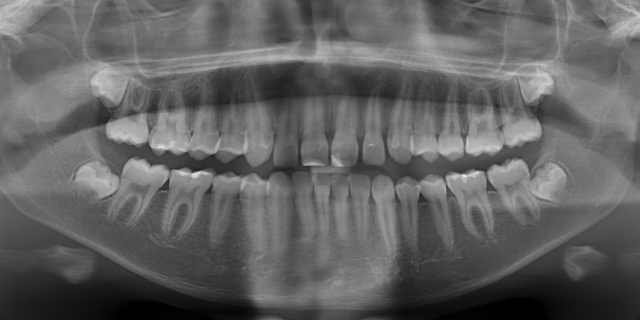
adult